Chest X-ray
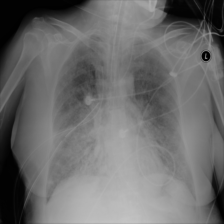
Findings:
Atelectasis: negative
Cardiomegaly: negative
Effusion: negative
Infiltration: negative
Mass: negative
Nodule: negative
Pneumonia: negative
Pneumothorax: positive
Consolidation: negative
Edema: negative
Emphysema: negative
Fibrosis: negative
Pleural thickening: negative
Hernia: negative